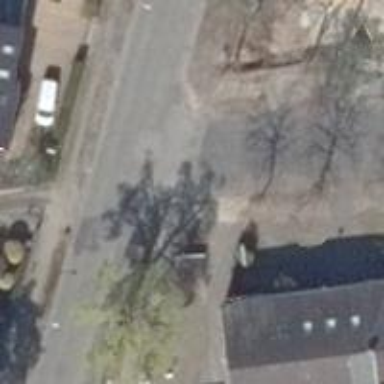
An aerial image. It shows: Residential road with separate sidewalks on both sides.